Aerial crown-view tile of a tropical tree (Barro Colorado Island, Panama), acquired 20241112:
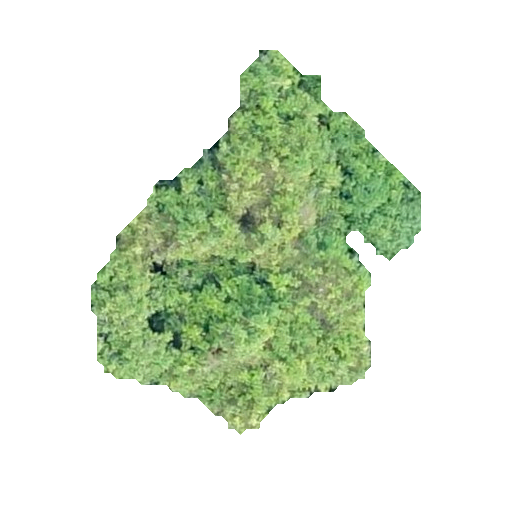
Species: Protium stevensonii
GBIF accepted scientific name: Tetragastris panamensis
Crown area: 113.71 m²